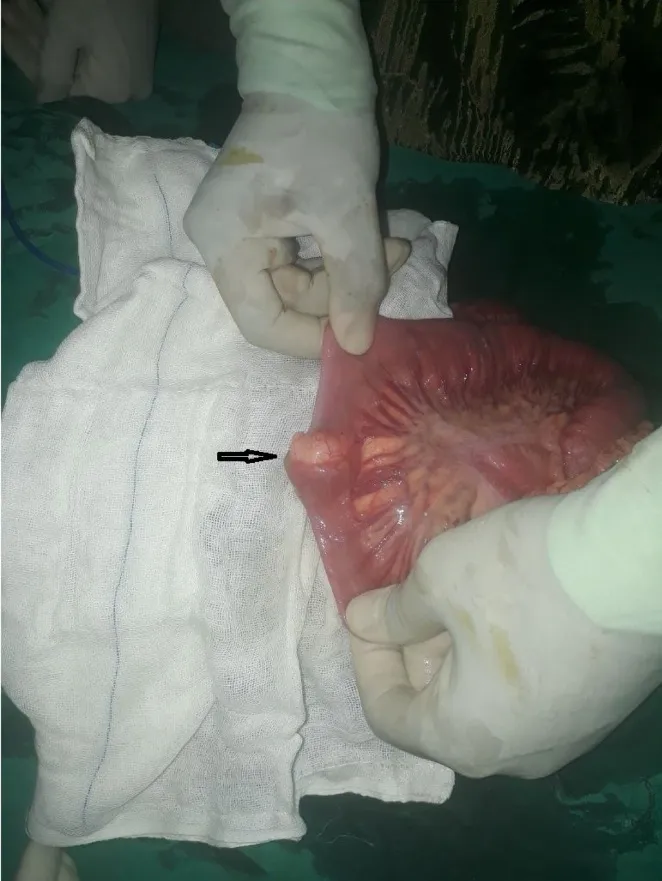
The lead point of the intussusception was a hemispherical mass, canary yellow in colour, 4 cm by 2 cm in diameter, firm, originating from the antimesenteric border of the ileum and not obstructing the lumen of the ileum.
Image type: medical_photograph (other_medical_photograph)